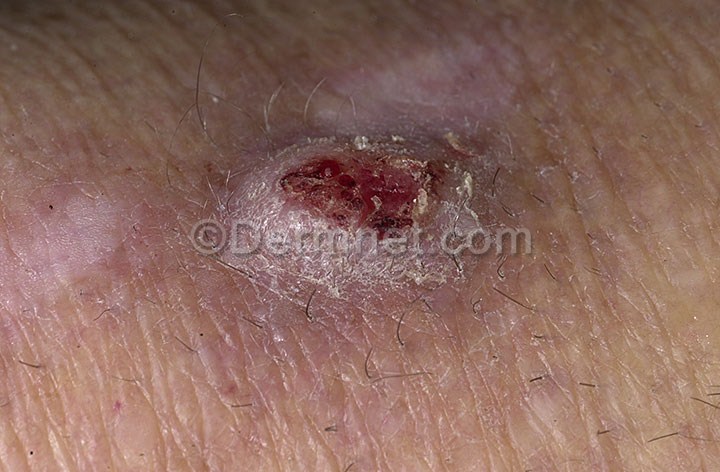
Disease: Eczema Photos